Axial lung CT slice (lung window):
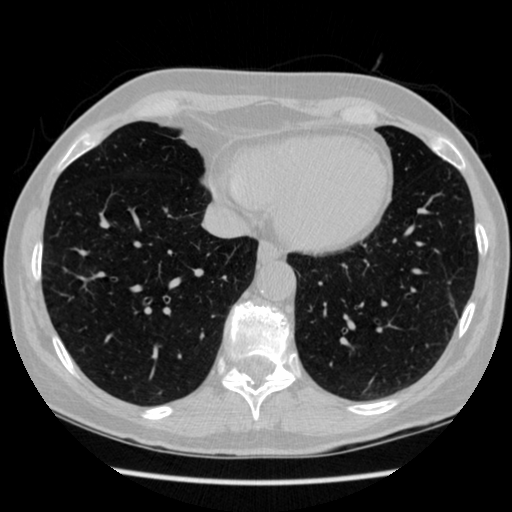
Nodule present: no